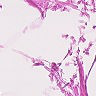
Metastatic tissue present: no